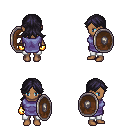
a pixel art fantasy rpg character, female body template, human, dark skin, chain tabard jacket, white pants, raven loose hair, gold gloves, shield, four views (front, back, left, right), 2x2 character sprite sheet, small pixel art, hard edges, no anti-aliasing